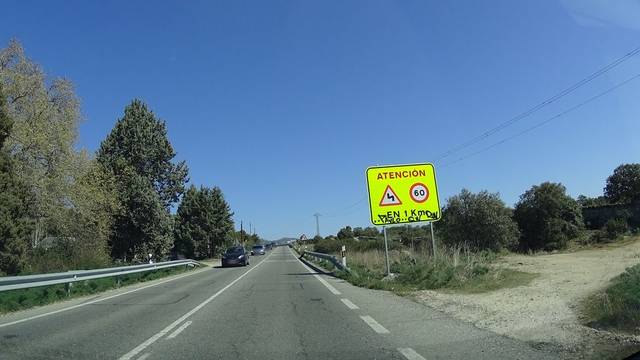
Region: Spain
Coordinates: 40.589, -3.916